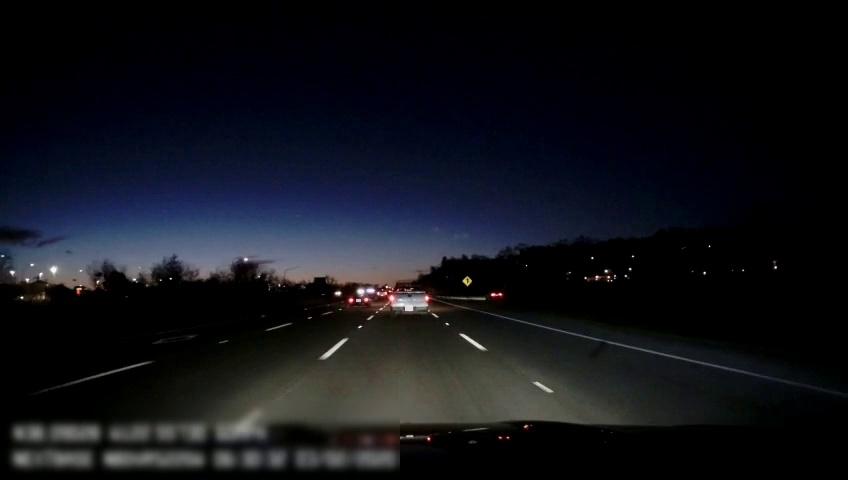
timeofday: Night
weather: Other
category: Drivable Space
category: Vehicles | Truck
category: Vehicles | Car
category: Vehicles | Car
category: Lanes | Alternate Lane
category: Lanes | Alternate Lane
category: Lanes | Alternate Lane
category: Lanes | Alternate Lane
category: Traffic | Signs